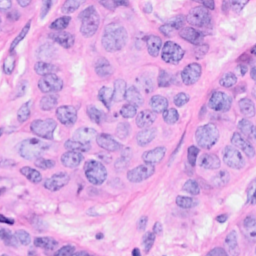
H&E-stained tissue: Breast